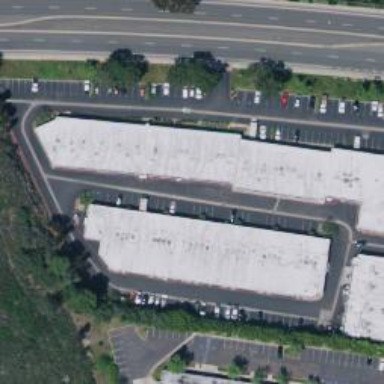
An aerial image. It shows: Industrial building.